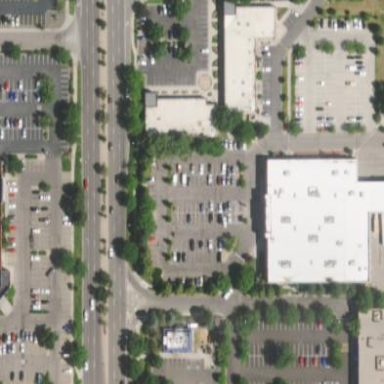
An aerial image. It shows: Parking area with surface.